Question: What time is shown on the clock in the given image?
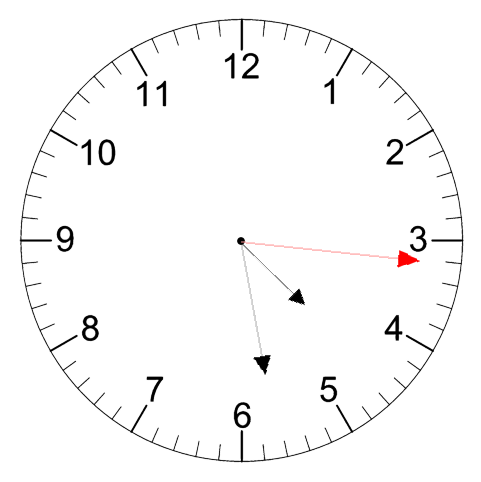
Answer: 04:28:16